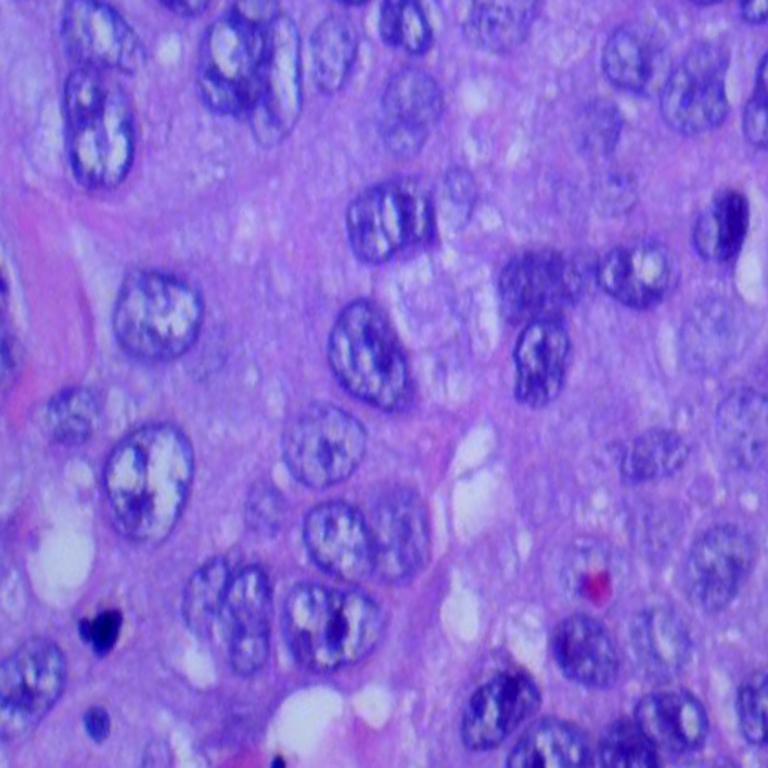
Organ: lung
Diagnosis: squamous carcinomas